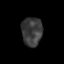
Tissue: prostate
Cell type: T cells
Senescence score: 0.3178
Nuclear area (px): 579
Mean DAPI intensity: 59.497